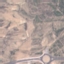
Label: HerbaceousVegetation